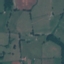
Label: Pasture